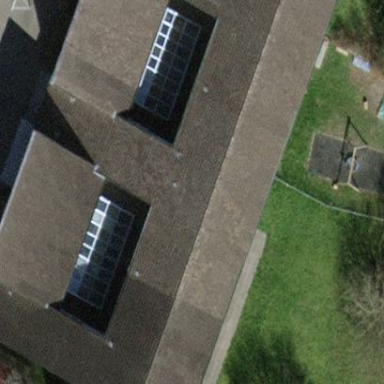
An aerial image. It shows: School building.